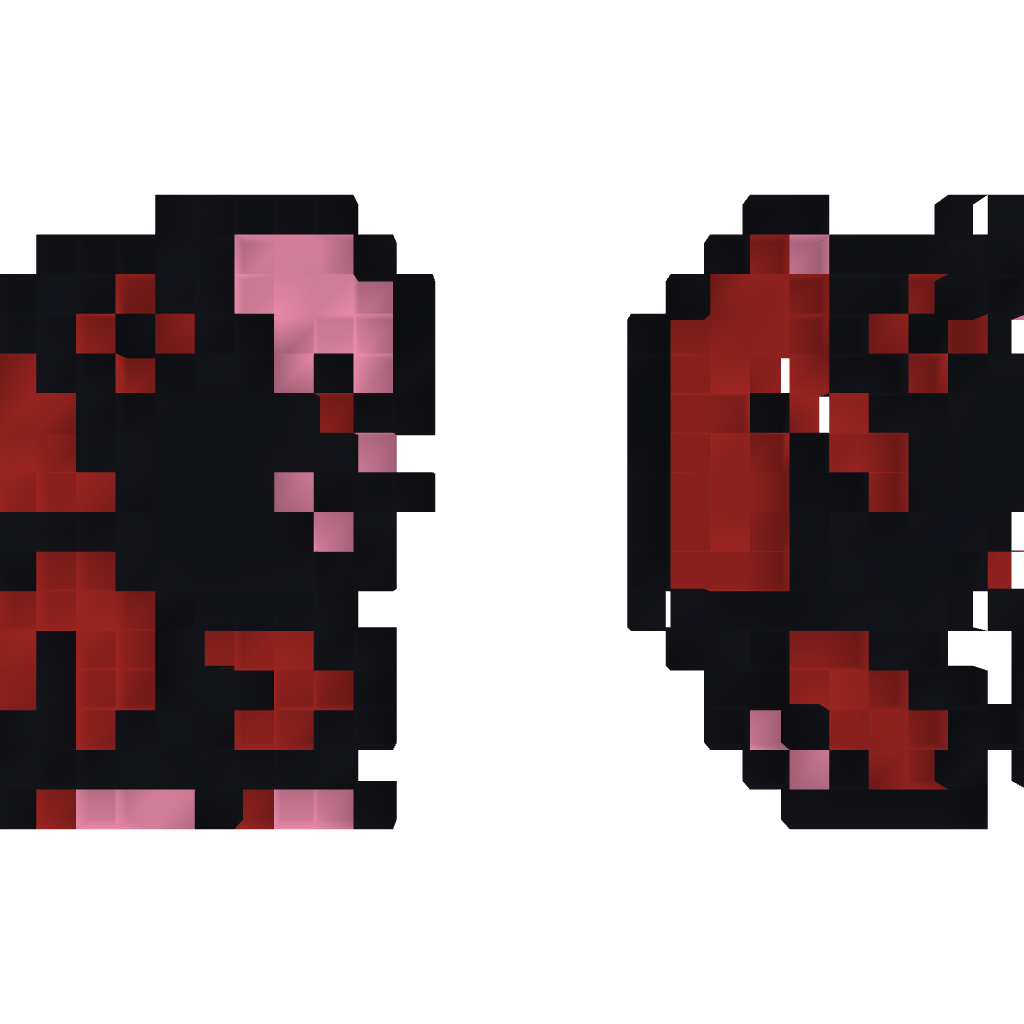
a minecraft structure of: Fleaman fromCastlevania 1